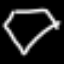
Label: diamond